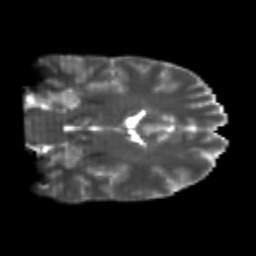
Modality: T2w
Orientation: coronal
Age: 21
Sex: male
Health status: healthy
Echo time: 0.074 s